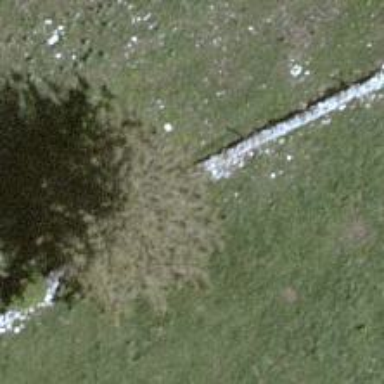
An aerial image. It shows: Wall barrier.